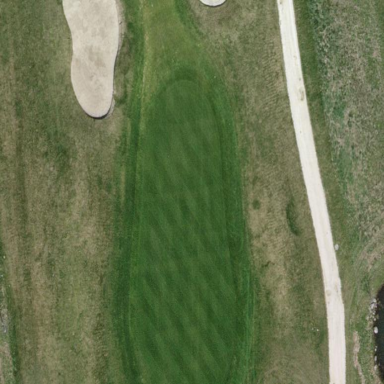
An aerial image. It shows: Grassy golf green.